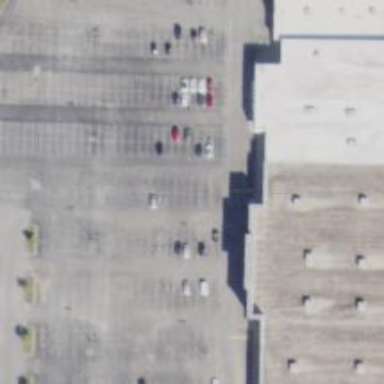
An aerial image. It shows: Parking space is available.